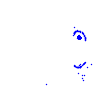
Particle: pion